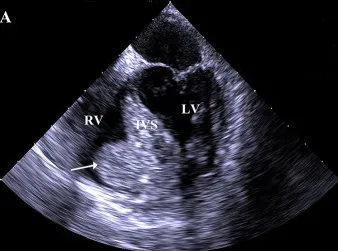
(A,B) Transesophageal echocardiography showed the cardiac mass (15 x 14 mm) located in right ventricle, attached to the interventricular septum abutting the apex. RV, right ventricle; IVS, interventricular septum; LV, left ventricle.
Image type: radiology (ultrasound)